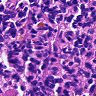
Metastatic tissue present: no